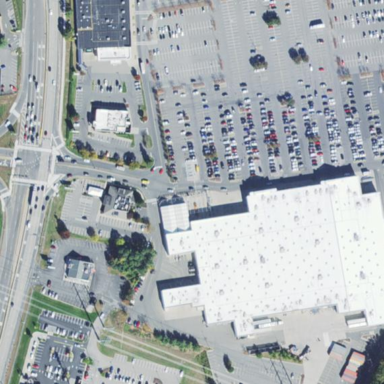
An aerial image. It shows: Retail building housing supermarket.